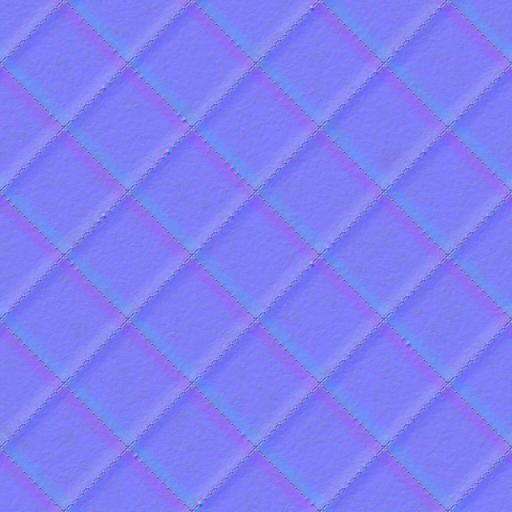
beige leather stitched white